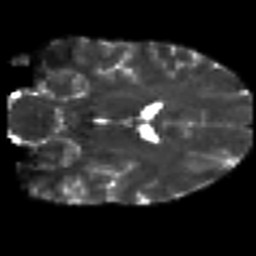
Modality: T2w
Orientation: coronal
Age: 44
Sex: female
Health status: ill
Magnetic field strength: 3 T
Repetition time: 8.4 s
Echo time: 0.0926 s